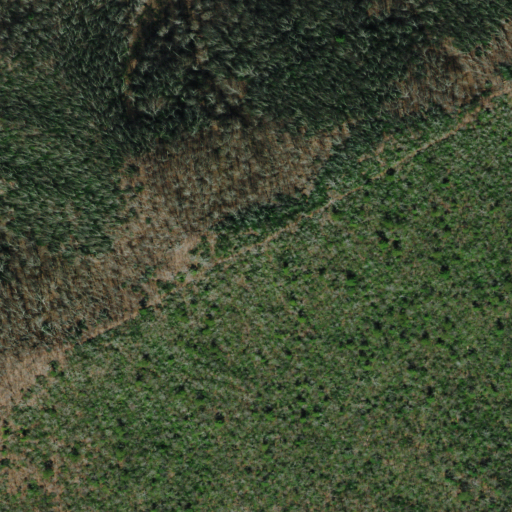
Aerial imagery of ridge(s) in Tennessee named Greene Mountain containing deciduous forest, mixed forest, and evergreen forest